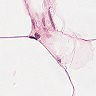
Metastatic tissue present: no